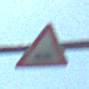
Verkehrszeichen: UnebeneFahrbahn
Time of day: MorningAfternoon
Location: Outdoor (Special)
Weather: Clear
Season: NotSpecified
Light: Natural